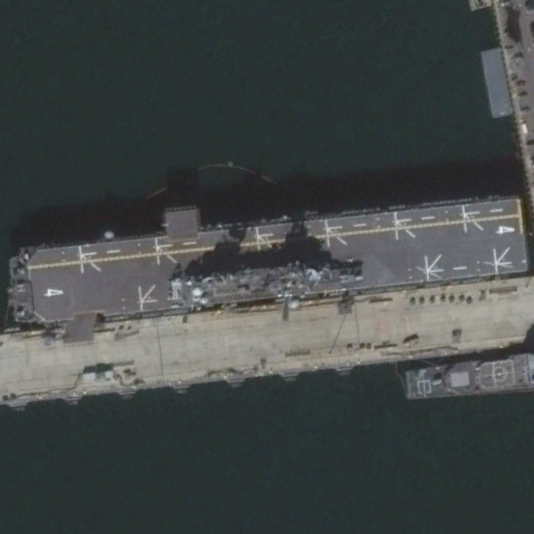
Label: assault